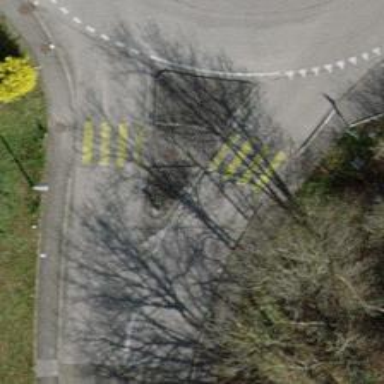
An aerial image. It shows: Zebra crossing on the road.